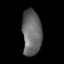
Tissue: skin
Cell type: Fibroblasts
Senescence score: 0.7979
Nuclear area (px): 871
Mean DAPI intensity: 102.754